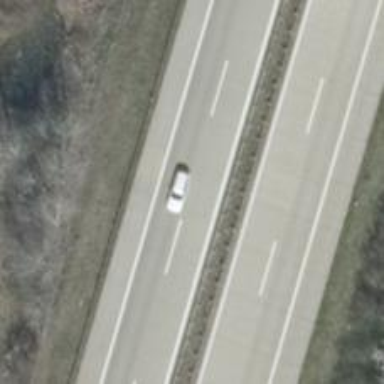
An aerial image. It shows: Asphalt motorway.